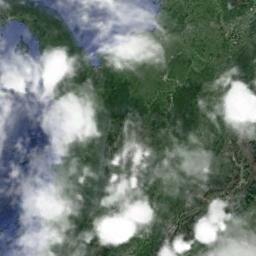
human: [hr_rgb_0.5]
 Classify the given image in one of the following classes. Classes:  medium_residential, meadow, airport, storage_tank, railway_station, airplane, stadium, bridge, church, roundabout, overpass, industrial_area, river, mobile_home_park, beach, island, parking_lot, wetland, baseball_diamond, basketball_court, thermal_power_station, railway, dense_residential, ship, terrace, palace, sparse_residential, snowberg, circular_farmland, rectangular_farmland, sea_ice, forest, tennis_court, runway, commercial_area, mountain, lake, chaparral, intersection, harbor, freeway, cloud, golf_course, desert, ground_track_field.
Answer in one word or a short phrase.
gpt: cloud